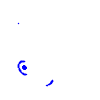
Particle: pion